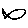
Label: fish